Aerial crown-view tile of a tropical tree (Barro Colorado Island, Panama), acquired 20250512:
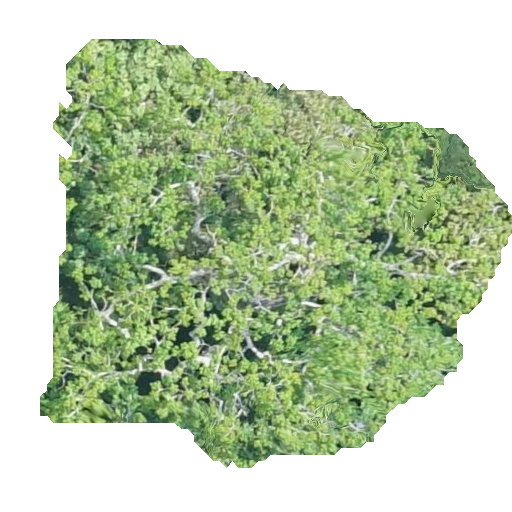
Species: Alseis blackiana
GBIF accepted scientific name: Alseis blackiana
Crown area: 211.455 m²